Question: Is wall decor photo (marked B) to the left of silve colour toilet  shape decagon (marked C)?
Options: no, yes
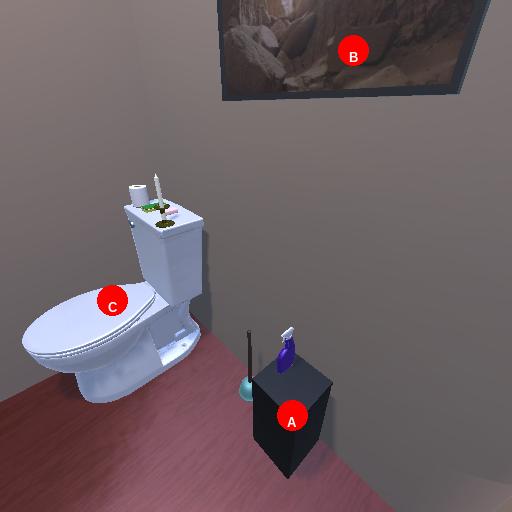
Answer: no